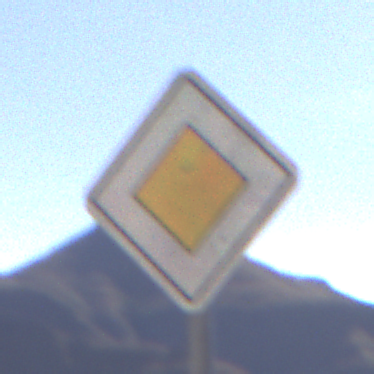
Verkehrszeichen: Vorfahrtsstrasse
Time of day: Midday
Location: Outdoor (Nature)
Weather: Clear
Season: NotSpecified
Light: Natural